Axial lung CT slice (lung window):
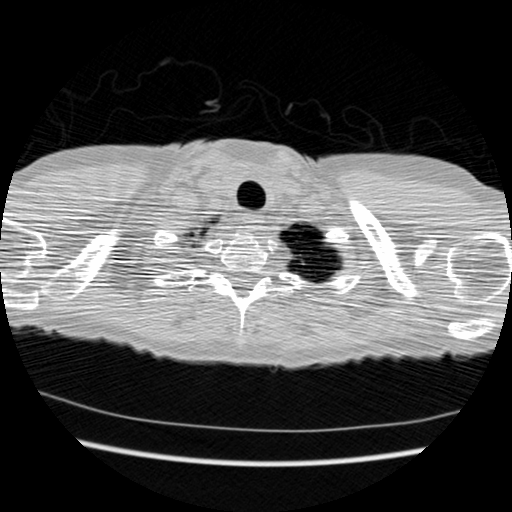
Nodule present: no